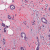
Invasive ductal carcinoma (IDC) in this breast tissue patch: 1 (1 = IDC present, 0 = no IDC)